Field crop: maize
Growth stage: 2
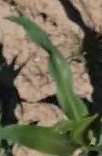
Species: maize